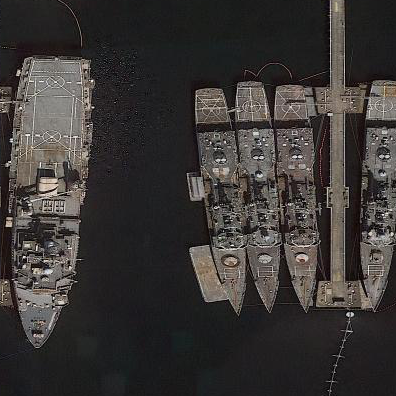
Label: destroyer